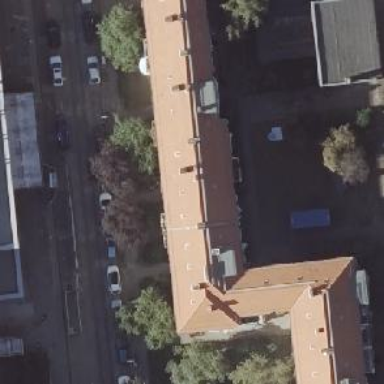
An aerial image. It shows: Apartment building with hipped roof.